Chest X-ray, PA view. Patient: 55 years old, sex M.
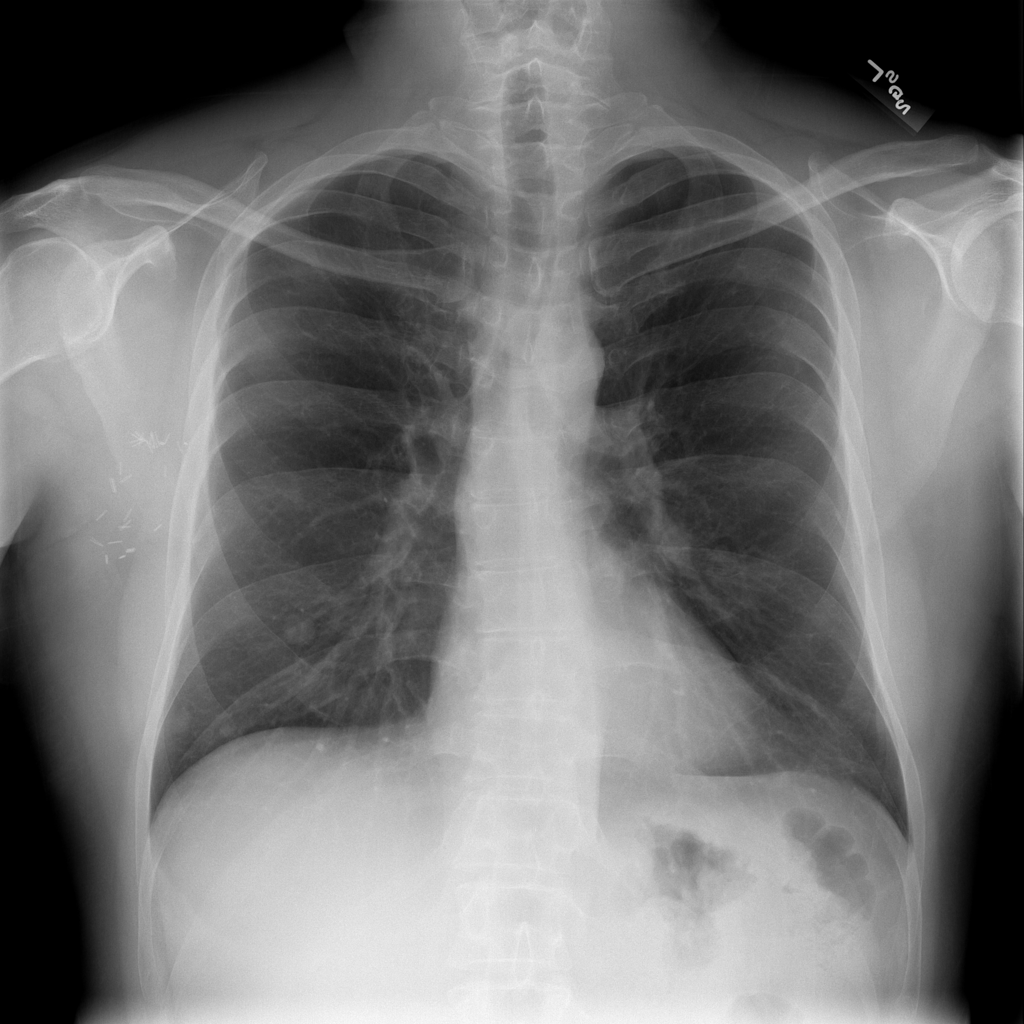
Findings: Nodule